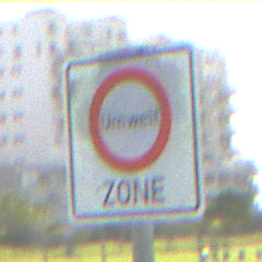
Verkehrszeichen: BeginnUmweltzone
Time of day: MorningAfternoon
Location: Outdoor (Suburban)
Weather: PartlyCloudy
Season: NotSpecified
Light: Natural